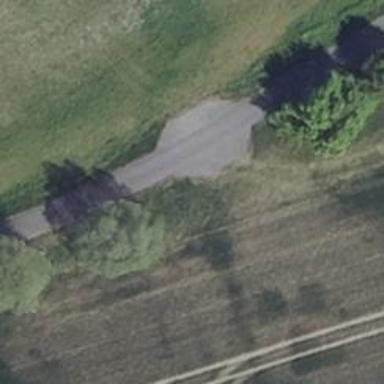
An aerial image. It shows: Unclassified road with asphalt surface.